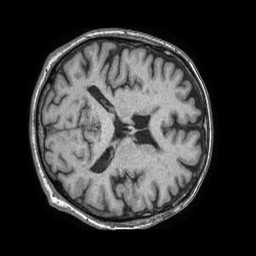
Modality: T1w
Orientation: axial
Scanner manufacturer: philips
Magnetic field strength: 1.5 T
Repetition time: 0.007511 s
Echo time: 0.003416 s